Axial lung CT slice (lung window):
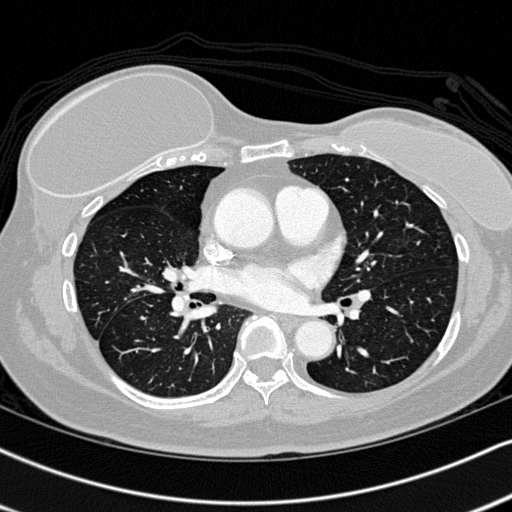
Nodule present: no